【题型】解答题　【知识点】平面几何　【难度】easy
如图, 已知点 $E$、$D$、$C$、$F$ 在一条直线上, $\angle ADE + \angle BCF = 180^\circ$, $BE$ 平分 $\angle ABC$, $\angle ABC = 2\angle E$。

(1) $AD$ 与 $BC$ 平行吗？请说明理由；

(2) $AB$ 与 $EF$ 的位置关系如何？为什么？

注：本题第(1)、(2)小题在下面的解答过程的空格内填写理由或数学式；解：(1)$AD // BC$, 理由如下：

$\because \angle ADE + \angle ADF = 180^\circ$(平角的定义),

$\angle ADE + \angle BCF = 180^\circ$(已知),

$\therefore \angle ADF = \angle \_$(    ),

$\therefore AD // BC$(  )。

(2)$AB$ 与 $EF$ 的位置关系是：$AB // EF$。

$\because BE$ 平分 $\angle ABC$(已知),

$\therefore \angle ABC = 2\angle ABE$(角平分线的定义),

又 $\because \angle ABC = 2\angle E$(已知),

$\therefore \angle E = \angle \_$,

$\therefore AB \_  EF$(     )。
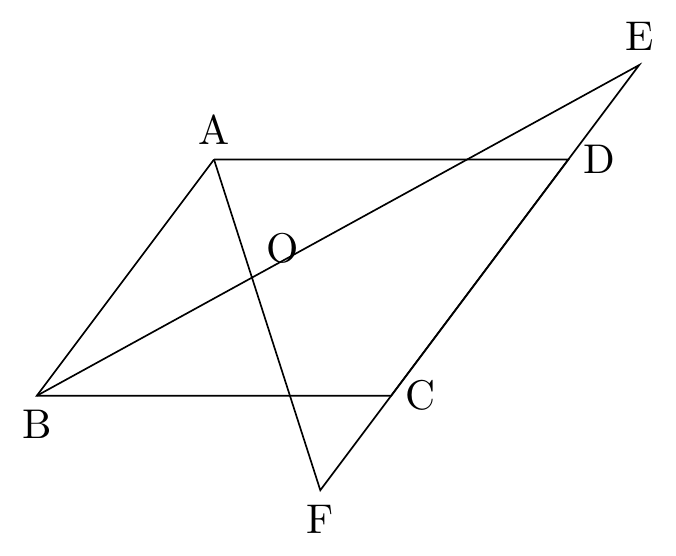
【解答】
解：(1)$AD // BC$, 理由如下：

$\because \angle ADE + \angle ADF = 180^\circ$(平角的定义),

$\angle ADE + \angle BCF = 180^\circ$(已知),

$\therefore \angle ADF = \angle BCF$(同角的补角相等),

$\therefore AD // BC$(同位角相等, 两直线平行)。

(2)$AB$ 与 $EF$ 的位置关系是：$AB // EF$。

$\because BE$ 平分 $\angle ABC$(已知),

$\therefore \angle ABC = 2\angle ABE$(角平分线的定义),

又 $\because \angle ABC = 2\angle E$(已知),

$\therefore \angle E = \angle ABE$,

$\therefore AB // EF$(内错角相等, 两直线平行)。